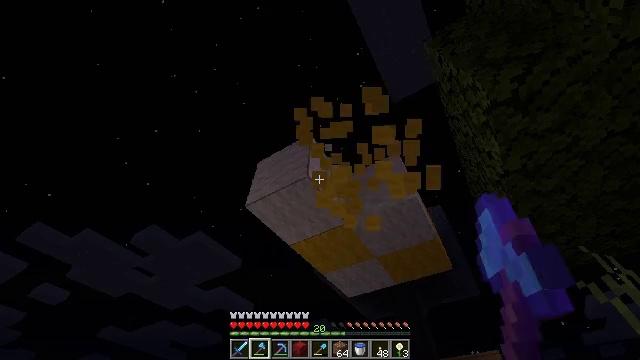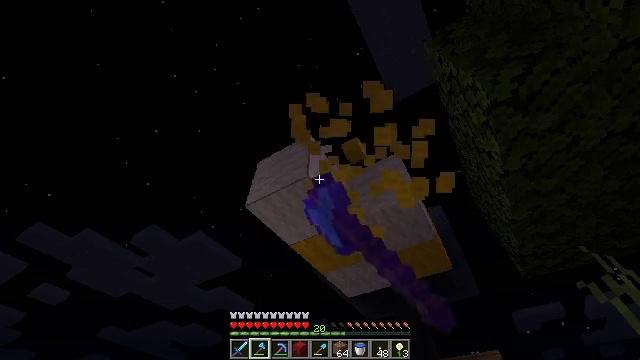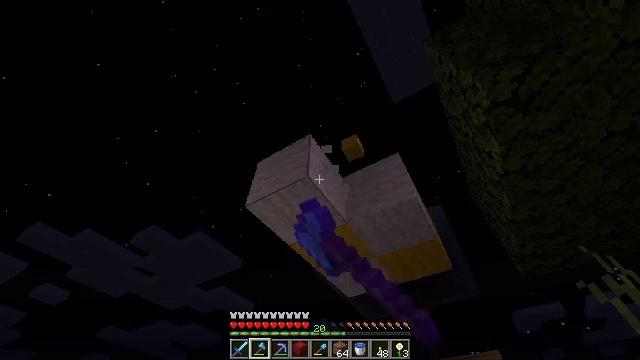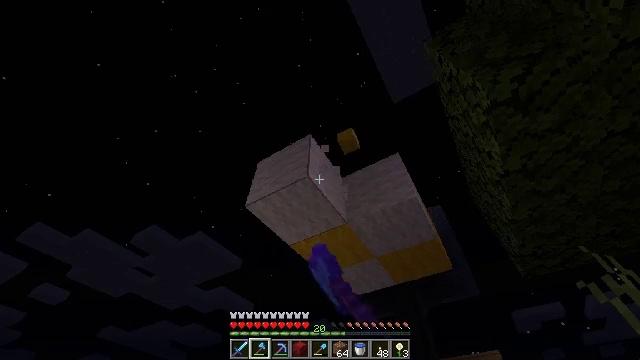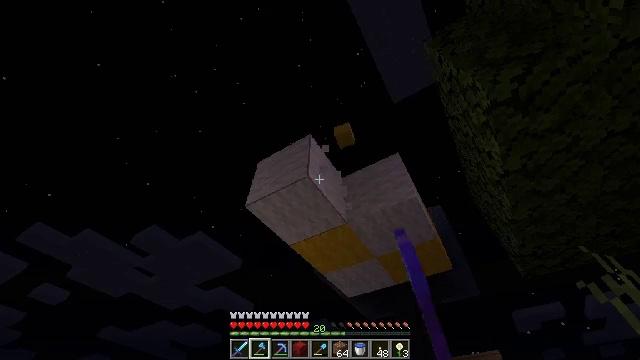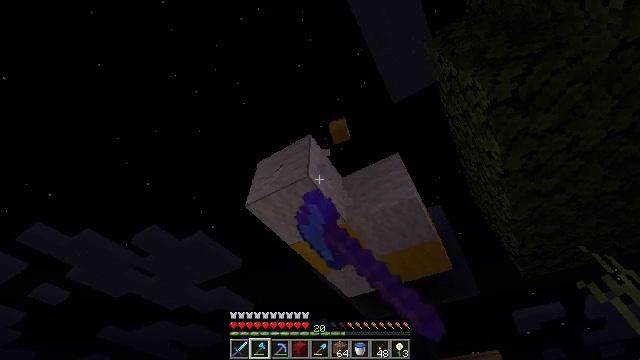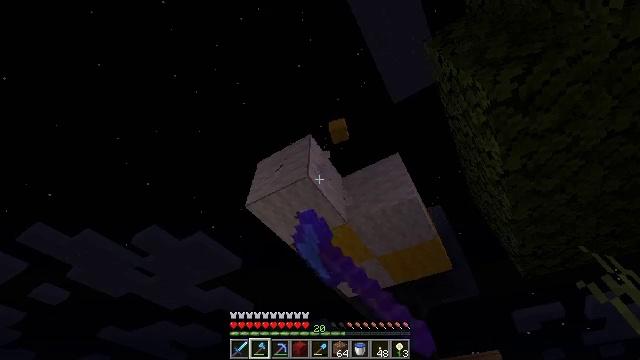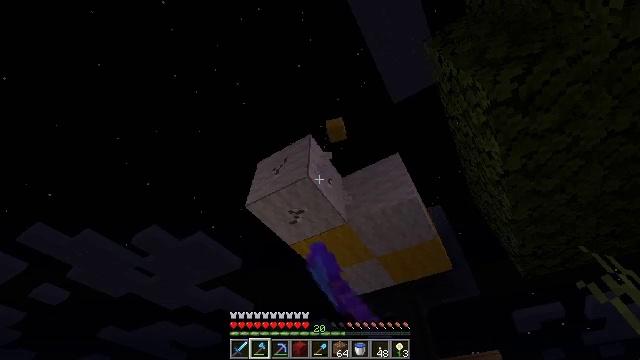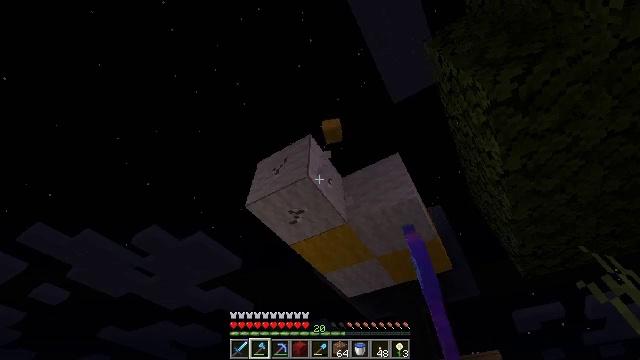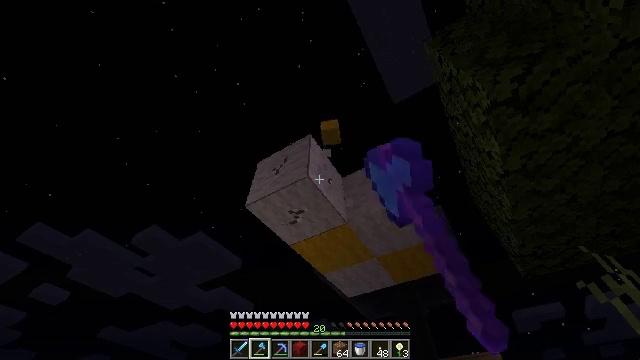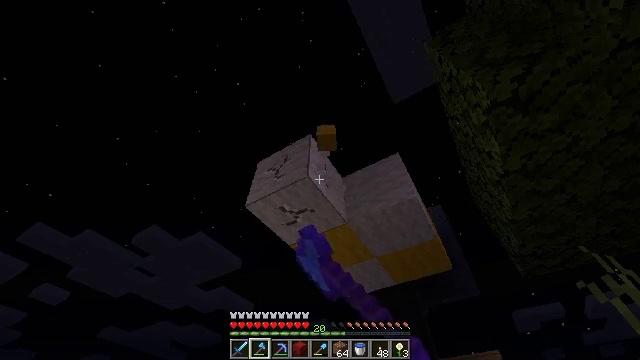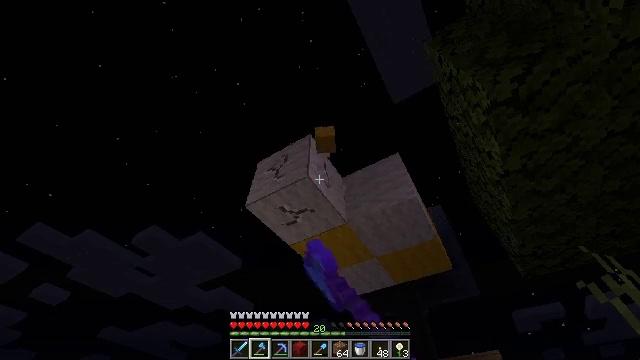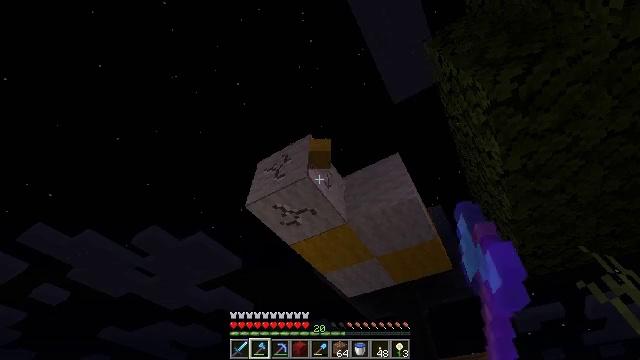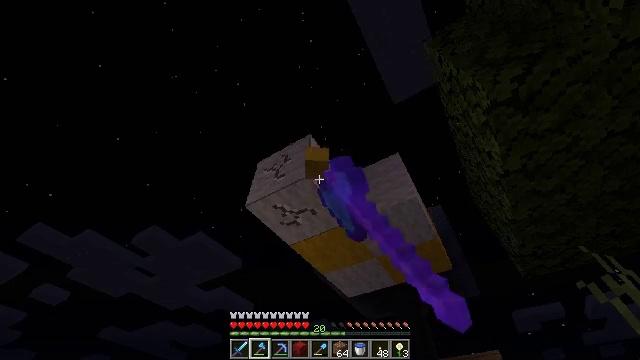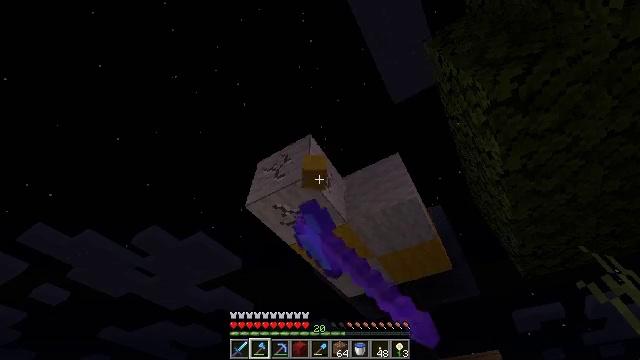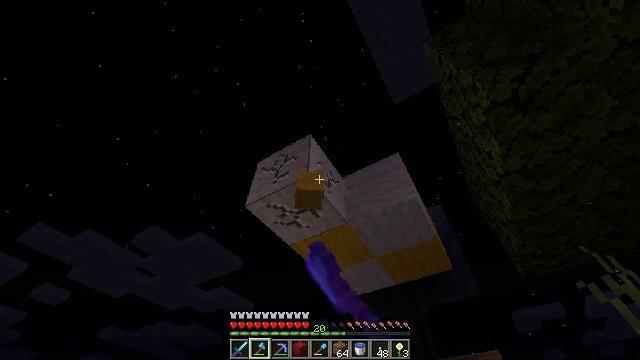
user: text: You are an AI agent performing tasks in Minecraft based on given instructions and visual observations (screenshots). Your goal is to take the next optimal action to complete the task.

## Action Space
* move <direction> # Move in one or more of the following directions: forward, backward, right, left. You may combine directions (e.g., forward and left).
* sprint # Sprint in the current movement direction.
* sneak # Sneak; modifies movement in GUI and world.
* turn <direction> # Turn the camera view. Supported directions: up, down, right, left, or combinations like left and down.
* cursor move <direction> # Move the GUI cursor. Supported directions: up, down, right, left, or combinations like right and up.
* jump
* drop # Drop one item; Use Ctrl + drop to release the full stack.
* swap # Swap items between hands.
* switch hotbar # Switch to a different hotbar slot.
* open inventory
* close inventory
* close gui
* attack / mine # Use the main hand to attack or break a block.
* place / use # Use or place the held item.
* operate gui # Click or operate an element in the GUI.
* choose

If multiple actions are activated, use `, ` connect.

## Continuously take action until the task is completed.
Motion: motion action
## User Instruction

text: Mine the white wool block.
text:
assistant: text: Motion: attack / mine
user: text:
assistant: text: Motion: attack / mine
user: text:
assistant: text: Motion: attack / mine
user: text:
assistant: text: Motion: attack / mine
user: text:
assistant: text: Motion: attack / mine
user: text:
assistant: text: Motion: attack / mine
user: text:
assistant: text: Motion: attack / mine
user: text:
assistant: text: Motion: attack / mine
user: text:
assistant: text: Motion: attack / mine
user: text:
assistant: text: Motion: attack / mine
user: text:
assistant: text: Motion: attack / mine
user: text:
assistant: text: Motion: attack / mine
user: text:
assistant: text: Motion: attack / mine
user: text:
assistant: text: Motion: attack / mine
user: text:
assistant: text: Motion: attack / mine
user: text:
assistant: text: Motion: attack / mine
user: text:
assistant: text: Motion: attack / mine
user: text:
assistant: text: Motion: attack / mine
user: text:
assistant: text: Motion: attack / mine
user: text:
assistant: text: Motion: attack / mine
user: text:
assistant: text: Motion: attack / mine
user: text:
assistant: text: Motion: attack / mine
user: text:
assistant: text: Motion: attack / mine
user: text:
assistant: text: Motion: turn right and down, attack / mine
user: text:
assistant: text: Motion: move forward, turn right and down, attack / mine
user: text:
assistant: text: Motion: move forward, attack / mine
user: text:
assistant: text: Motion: move forward, attack / mine
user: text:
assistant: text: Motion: attack / mine
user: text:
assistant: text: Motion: attack / mine
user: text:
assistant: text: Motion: attack / mine